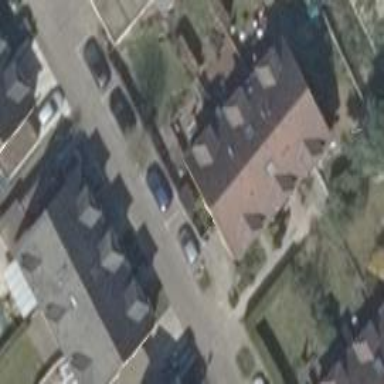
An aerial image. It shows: Terrace building.